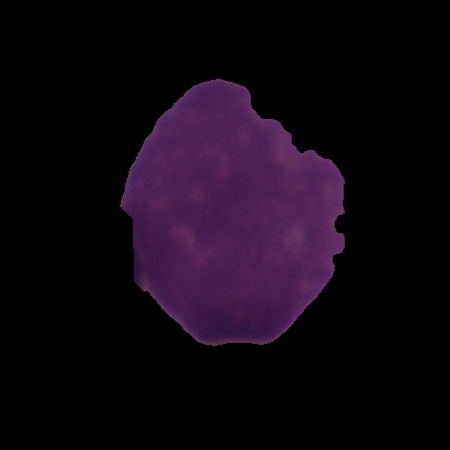
Label: healthy